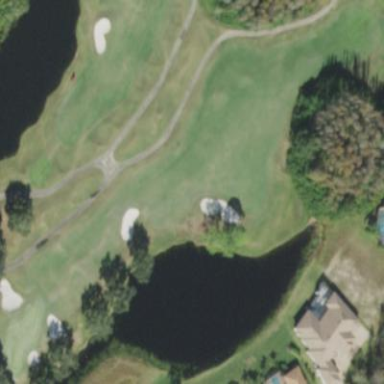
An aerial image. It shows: Golf fairway surrounded by grass.